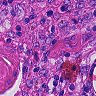
Metastatic tissue present: no